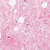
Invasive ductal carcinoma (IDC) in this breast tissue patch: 0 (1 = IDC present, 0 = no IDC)